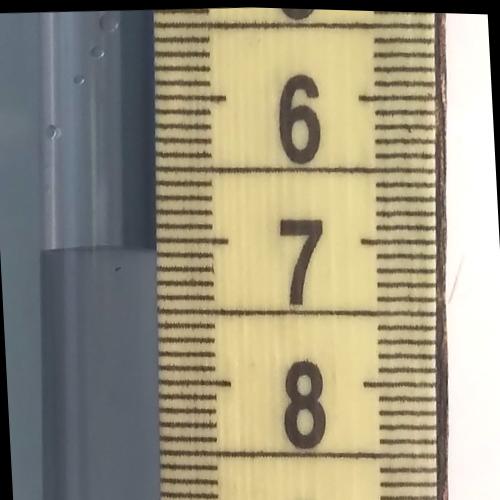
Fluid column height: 7.1 cm